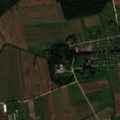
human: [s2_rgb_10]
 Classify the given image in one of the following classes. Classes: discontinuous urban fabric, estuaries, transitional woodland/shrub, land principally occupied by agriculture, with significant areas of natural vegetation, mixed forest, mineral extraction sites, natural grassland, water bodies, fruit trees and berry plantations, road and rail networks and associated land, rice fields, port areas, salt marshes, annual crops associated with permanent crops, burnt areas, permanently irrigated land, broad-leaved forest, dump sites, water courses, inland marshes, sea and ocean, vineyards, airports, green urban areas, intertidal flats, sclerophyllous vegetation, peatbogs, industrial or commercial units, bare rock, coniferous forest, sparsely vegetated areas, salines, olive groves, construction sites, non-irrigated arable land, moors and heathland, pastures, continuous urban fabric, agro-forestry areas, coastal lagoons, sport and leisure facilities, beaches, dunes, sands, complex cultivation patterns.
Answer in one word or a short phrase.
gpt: discontinuous urban fabric, non-irrigated arable land, complex cultivation patterns, broad-leaved forest